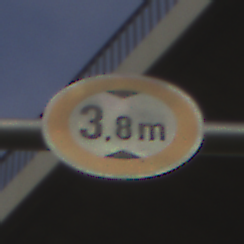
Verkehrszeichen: TatsaechlicheHoehe
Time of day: SunriseSunset
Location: Outdoor (Suburban)
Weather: PartlyCloudy
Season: NotSpecified
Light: Natural